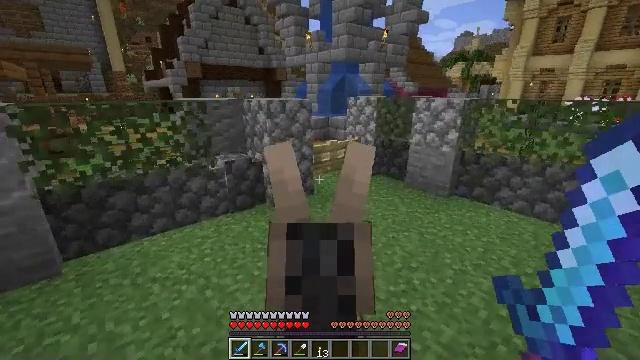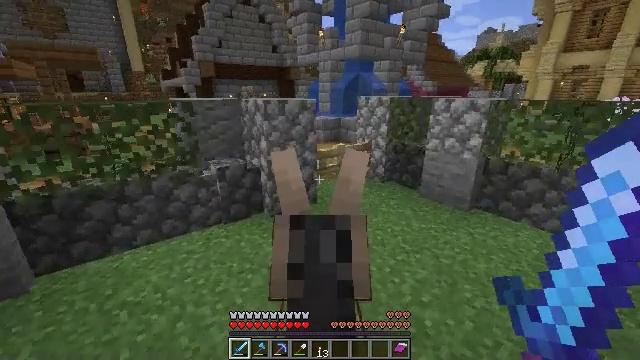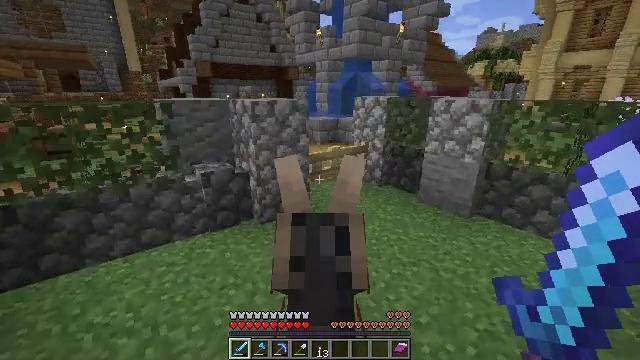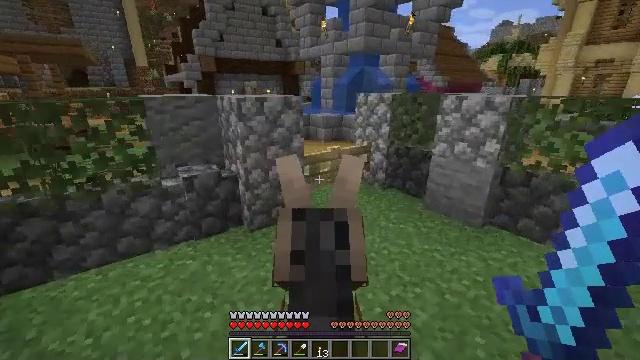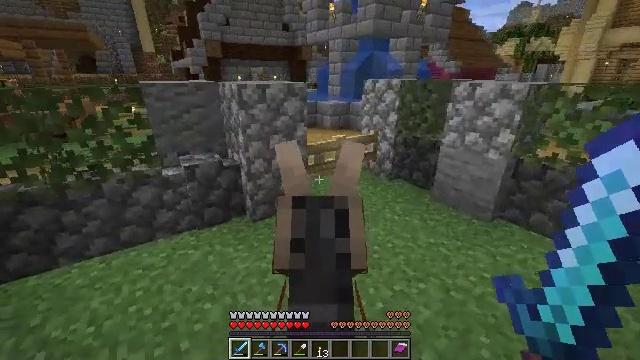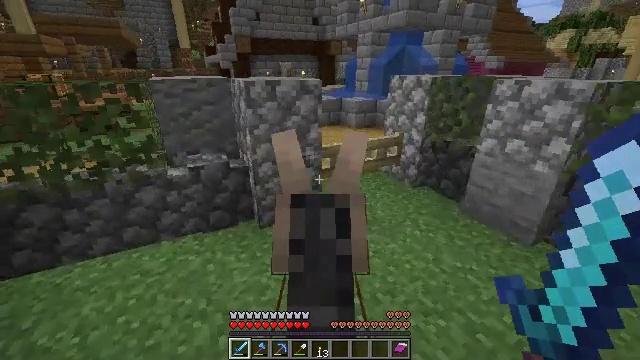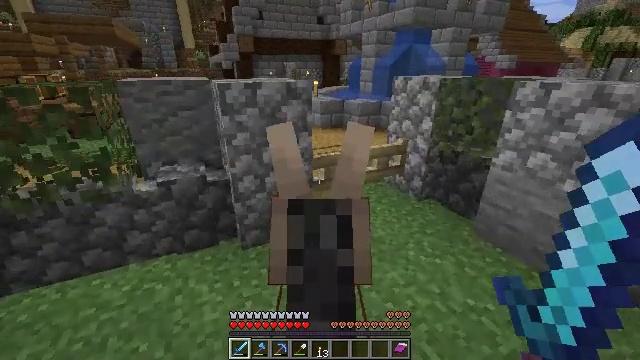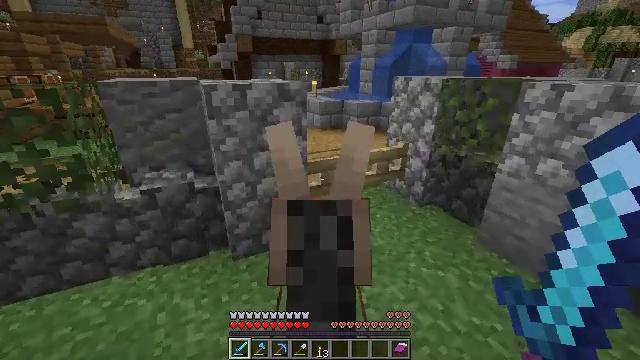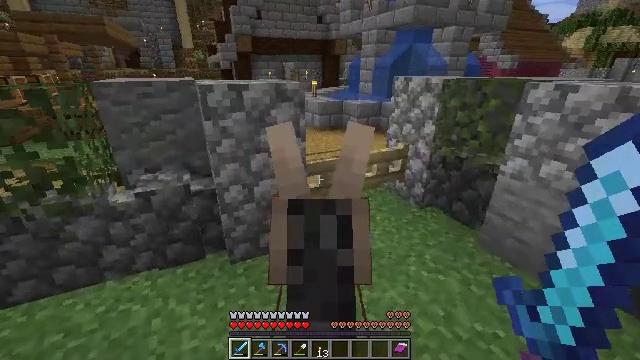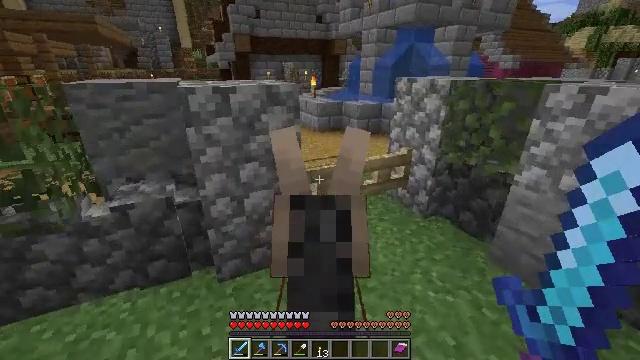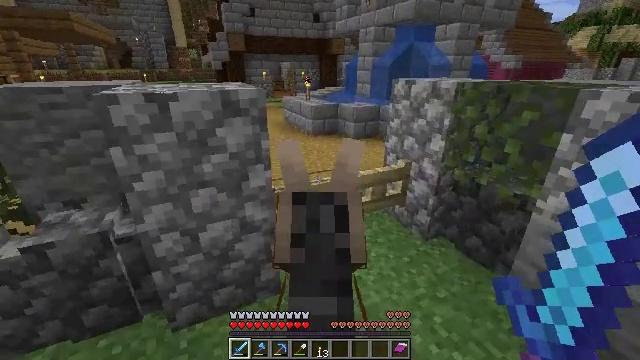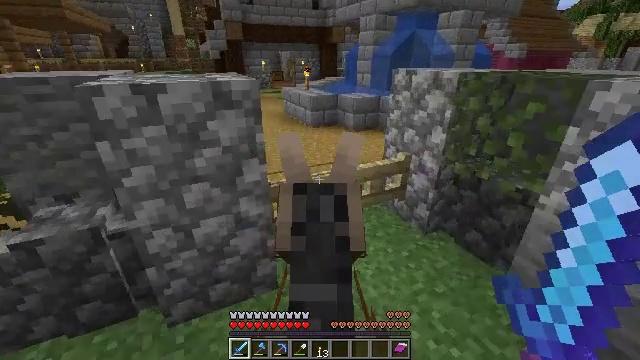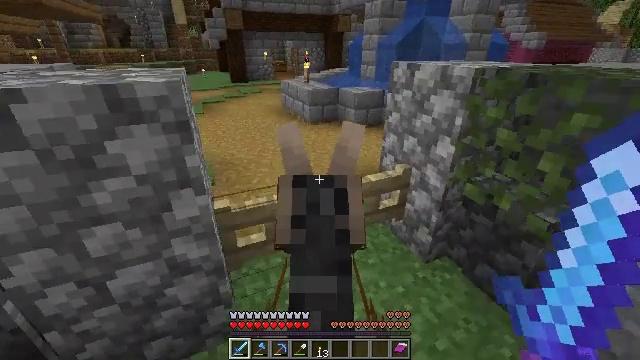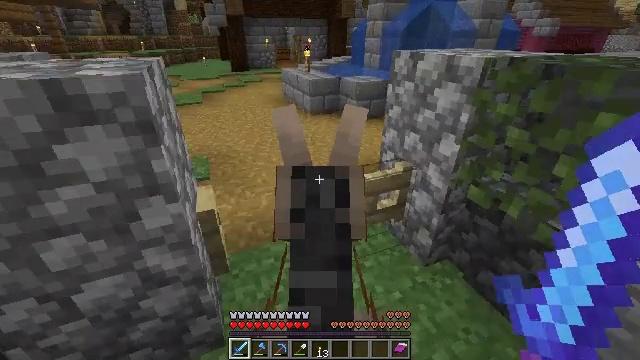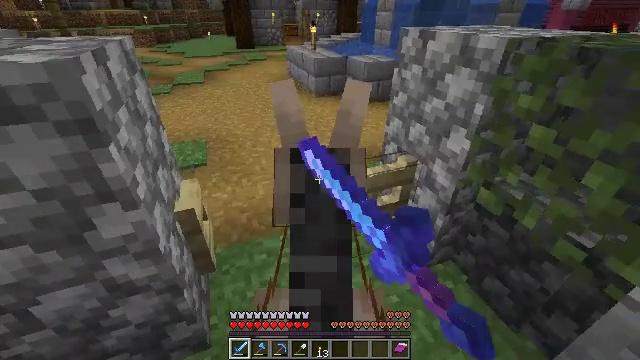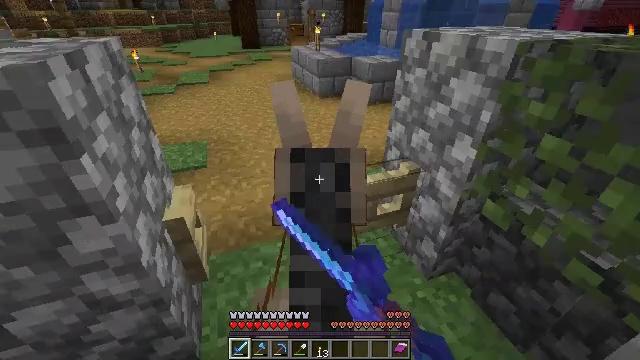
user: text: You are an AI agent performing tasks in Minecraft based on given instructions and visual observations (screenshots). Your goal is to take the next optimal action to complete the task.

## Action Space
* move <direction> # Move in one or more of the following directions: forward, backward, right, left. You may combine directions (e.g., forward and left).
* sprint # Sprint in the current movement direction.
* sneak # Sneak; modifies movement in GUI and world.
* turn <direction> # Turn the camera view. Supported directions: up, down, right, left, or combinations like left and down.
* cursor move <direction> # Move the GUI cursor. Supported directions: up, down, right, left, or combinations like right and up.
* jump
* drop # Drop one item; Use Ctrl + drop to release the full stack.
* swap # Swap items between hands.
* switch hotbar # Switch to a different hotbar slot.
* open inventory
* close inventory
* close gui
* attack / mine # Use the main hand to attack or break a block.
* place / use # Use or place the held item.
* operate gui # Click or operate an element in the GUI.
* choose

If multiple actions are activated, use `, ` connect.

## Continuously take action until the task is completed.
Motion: motion action
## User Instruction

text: Interact with a crafting table to craft a lead.
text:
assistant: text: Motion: move forward and move right
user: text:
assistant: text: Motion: move forward and move right
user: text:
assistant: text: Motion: move forward and move right, turn left
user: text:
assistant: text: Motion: move forward and move right, turn left and down
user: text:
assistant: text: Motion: move forward, turn left
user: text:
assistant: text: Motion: no_op
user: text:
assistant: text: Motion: move forward
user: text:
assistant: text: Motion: move forward and move right
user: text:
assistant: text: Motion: move forward and move right
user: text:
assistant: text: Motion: move forward and move right
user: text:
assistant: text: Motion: move forward and move right, turn down
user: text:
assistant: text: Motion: move forward and move right, turn left and down
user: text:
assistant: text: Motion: turn left and down, use / place
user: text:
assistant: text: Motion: turn left and down, use / place
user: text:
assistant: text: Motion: use / place
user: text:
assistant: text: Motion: no_op
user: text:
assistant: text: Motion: turn left and down
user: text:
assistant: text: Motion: turn left and down
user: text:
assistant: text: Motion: turn left and down
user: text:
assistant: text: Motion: no_op
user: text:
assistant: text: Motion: turn right
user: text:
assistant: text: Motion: turn right
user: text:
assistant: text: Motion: turn right
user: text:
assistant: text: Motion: turn right
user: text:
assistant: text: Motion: no_op
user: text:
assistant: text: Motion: use / place
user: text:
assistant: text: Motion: use / place
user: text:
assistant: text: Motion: no_op
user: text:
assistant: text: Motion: move forward and move left
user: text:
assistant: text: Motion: move forward and move left